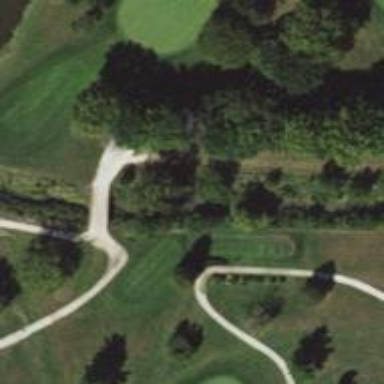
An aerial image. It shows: Service road used as golf cart path.